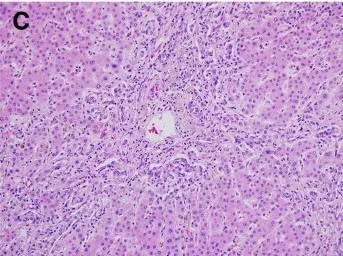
Histology. C; A portal tract from the liver explant with absence of the interlobular bile duct and associated ductular reaction and cholestasis (H&E, x20).
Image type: pathology (h&e)